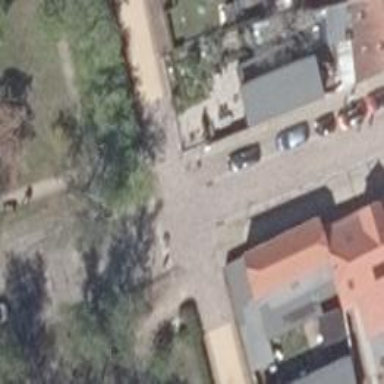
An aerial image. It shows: Service road with concrete plates surface designated as slipway.